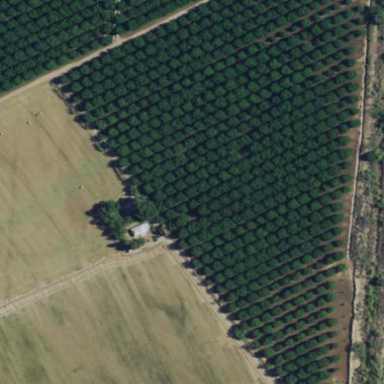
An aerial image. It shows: Orchard.